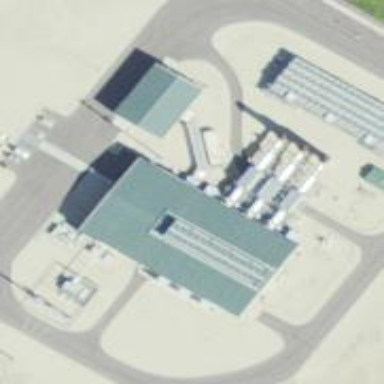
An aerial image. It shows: Gas-powered generator.